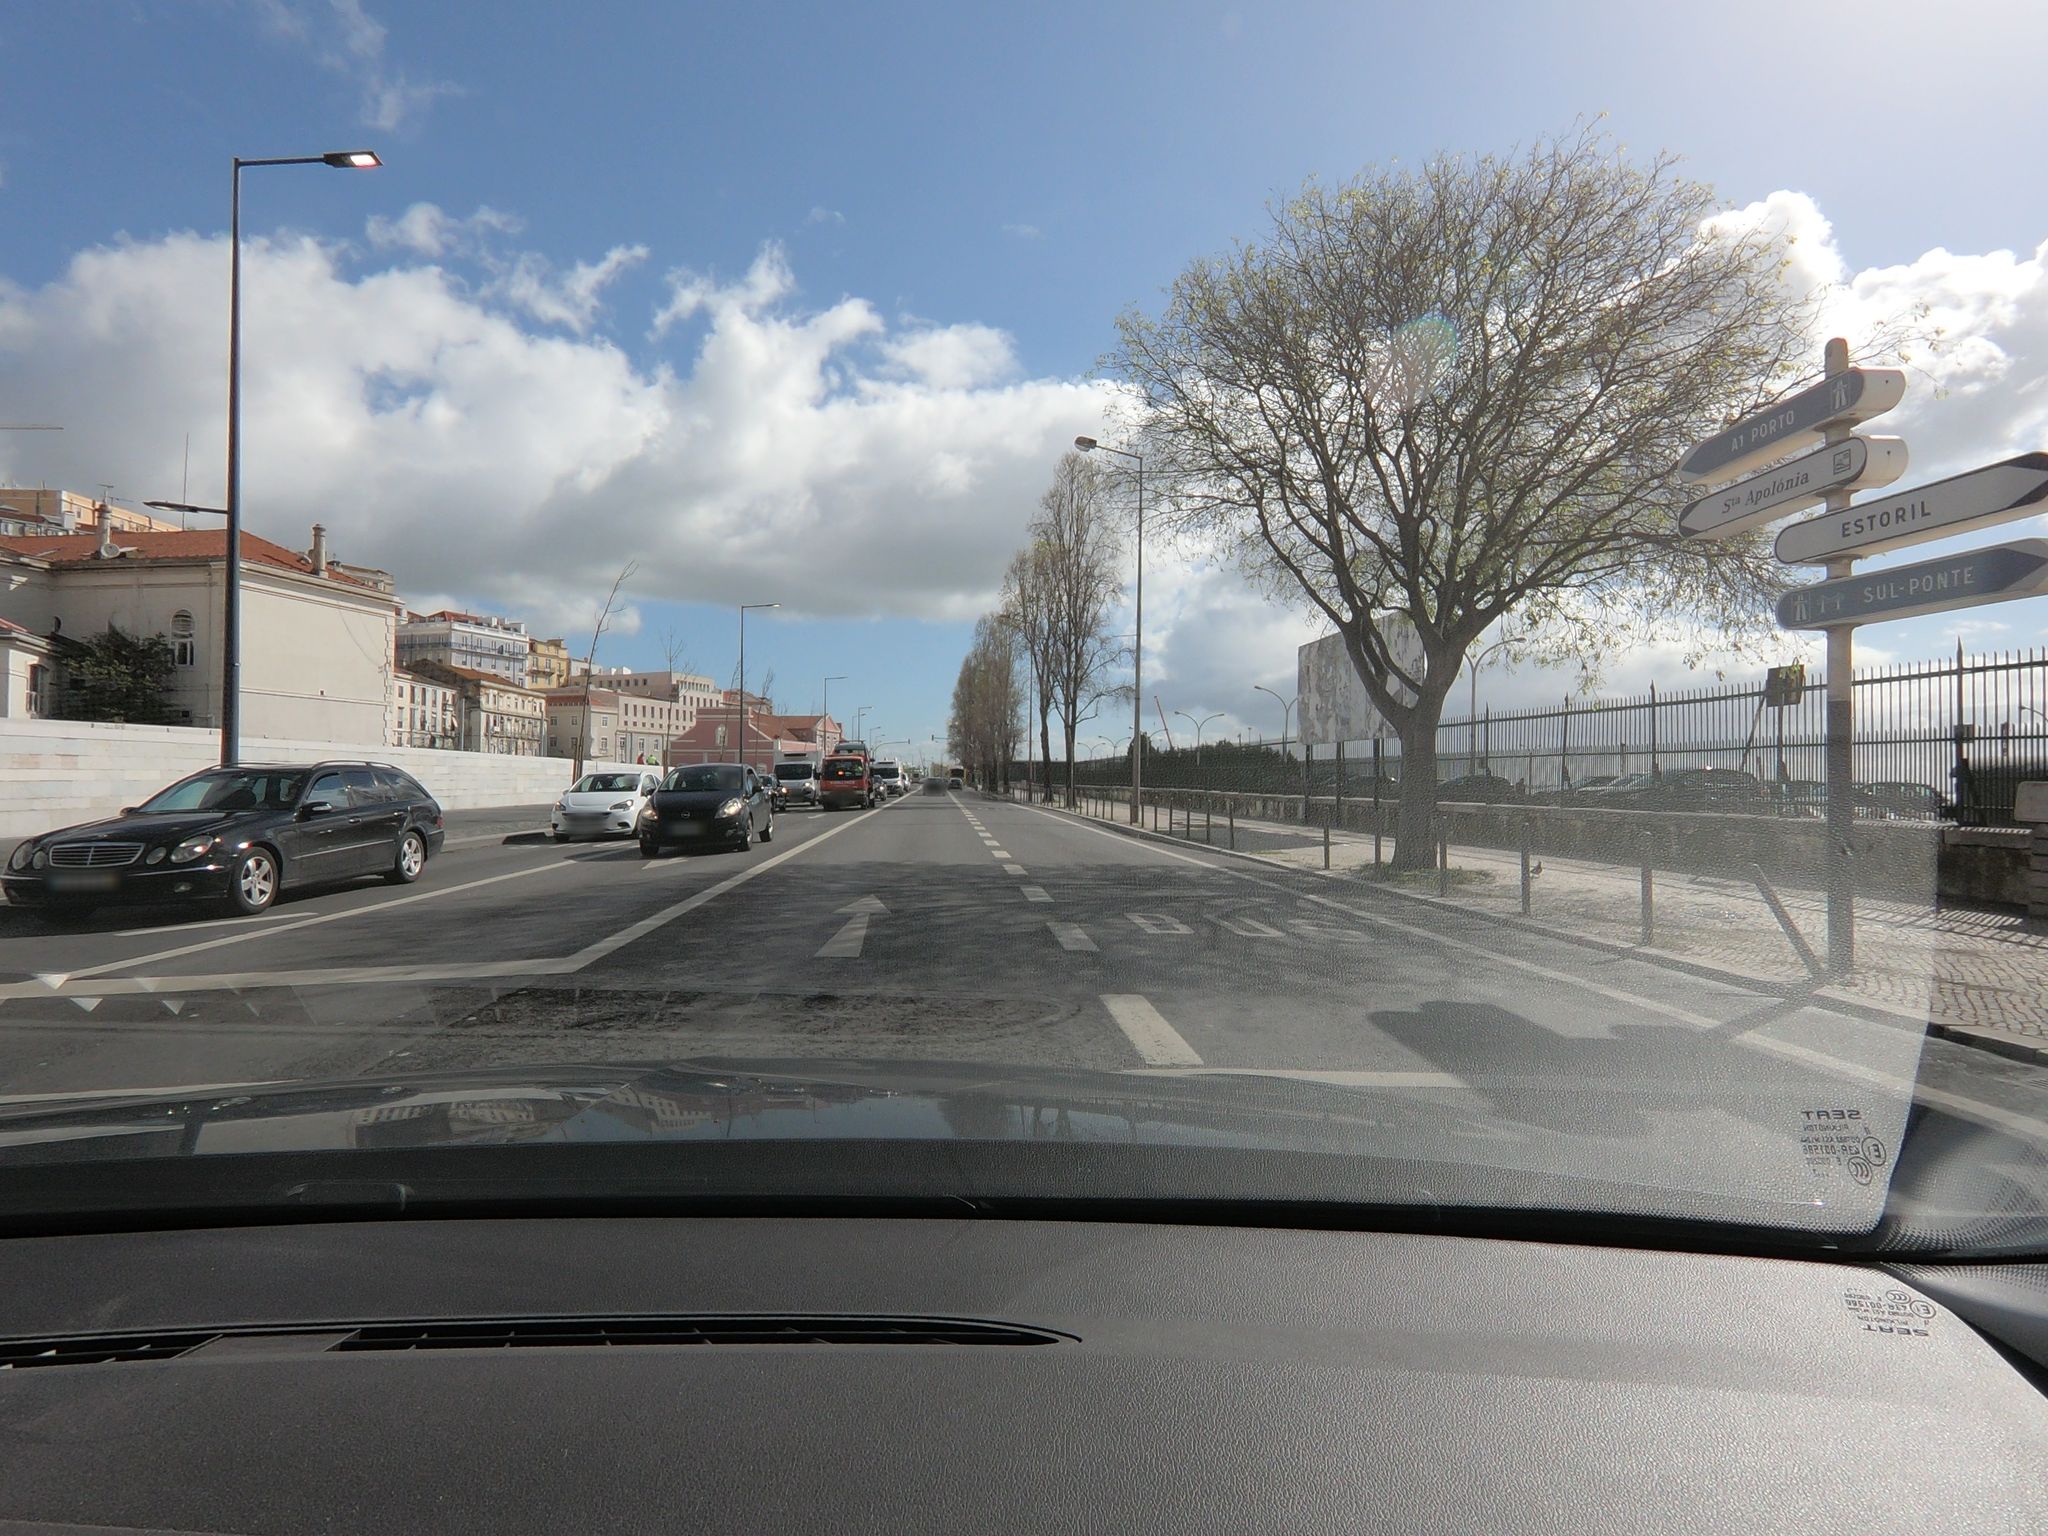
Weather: cloudy
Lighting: day
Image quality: good
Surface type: driving surface
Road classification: primary
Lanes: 4
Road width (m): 2.6
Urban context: urban centre
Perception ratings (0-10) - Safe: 3.78, Lively: 5.67, Beautiful: 5.64, Boring: 5.99, Depressing: 4.36, Wealthy: 1.1